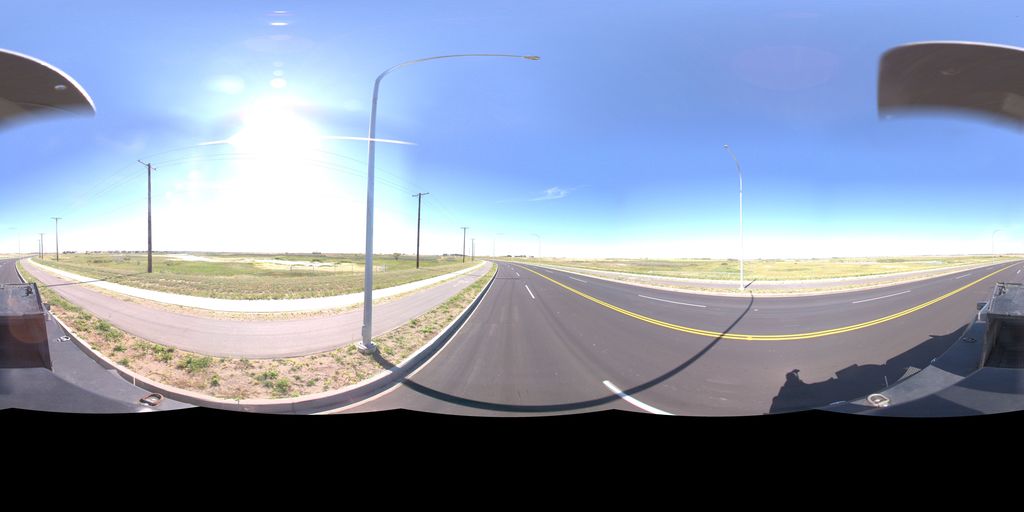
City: saskatoon